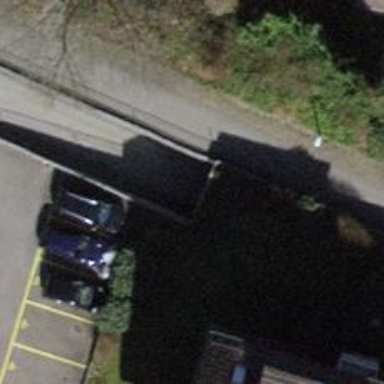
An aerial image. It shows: Parking entrance.